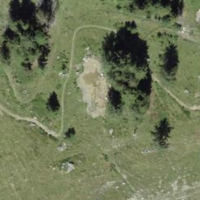
EUNIS habitat code: 43
Species observed at this site:
Saxicola rubetra